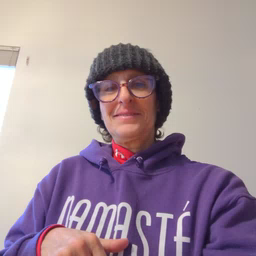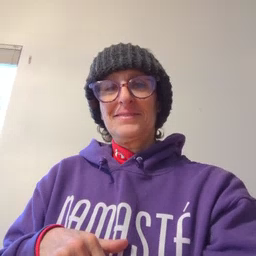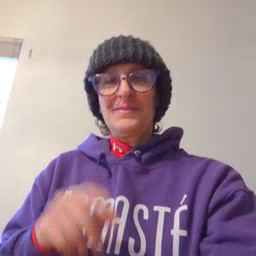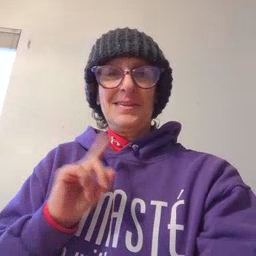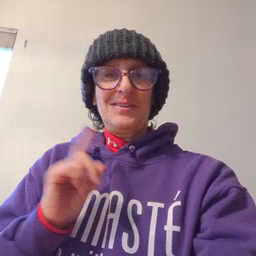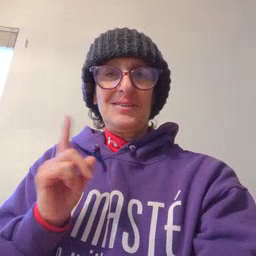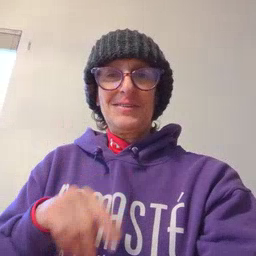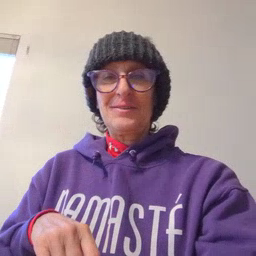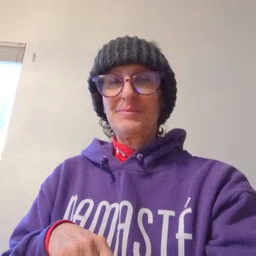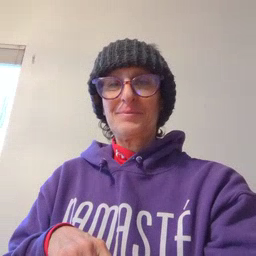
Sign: where